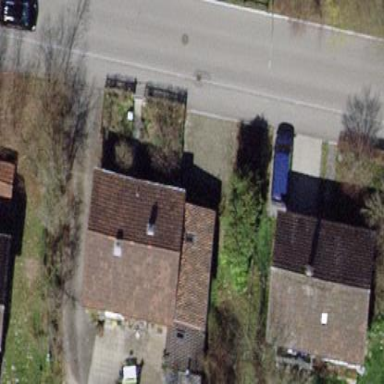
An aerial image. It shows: Detached building.